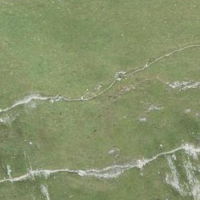
EUNIS habitat code: 26
Species observed at this site:
Traunsteinera globosa
Campanula glomerata